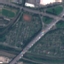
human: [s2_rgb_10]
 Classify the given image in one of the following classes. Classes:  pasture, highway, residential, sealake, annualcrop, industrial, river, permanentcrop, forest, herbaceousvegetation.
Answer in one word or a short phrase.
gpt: Highway